Field crop: tomato
Growth stage: 1
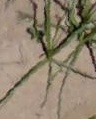
Species: cyperus